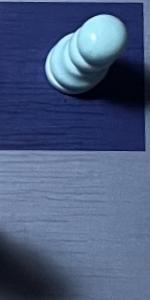
Label: Empty